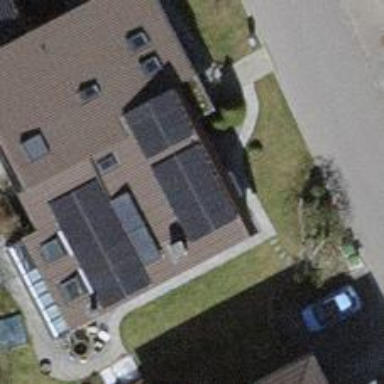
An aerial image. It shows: Solar power generator with photovoltaic panels.